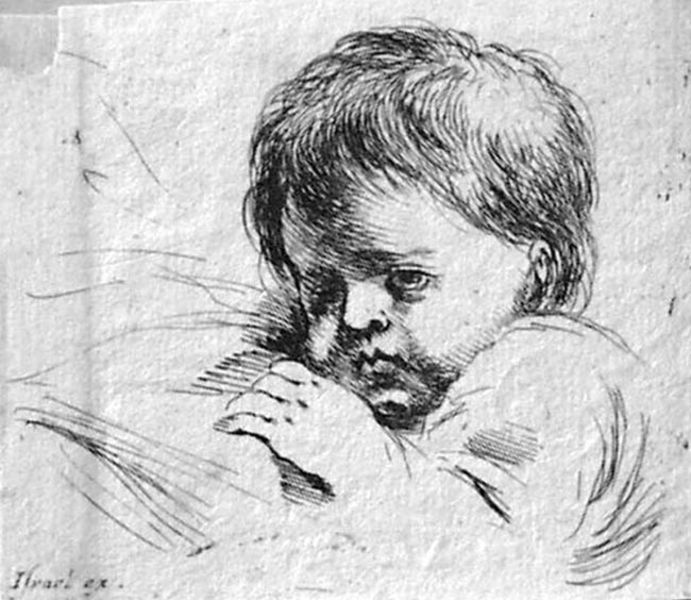
Titel: Verschiedene Köpfe und Figuren (Diverses têtes et figures): Knabenbüste, rechte Wange an ein Kissen geschmiegt, linke Hand auf das Kissen gelegt
Künstler: Stefano della Bella
Standort: Karlsruhe
Institution: Staatliche Kunsthalle Karlsruhe
Schlagwörter: pillow, white, arm, black, face, gray, hair, nose, portrait, bed, hand, sad, ear, head, boy, child, eyes, male, light, drawing, paper, black and white, bust, shadow, chin, mouth, sketch, pen, human, cheeks, shoulder, ink, study, pencil, lines, fingers, ill, coal, shading, shadows, baby, forehead, kid, torn, tired, sick, tear, graphite, lighting, brows, cuddle, minimalist, cry, sketched, drooping, elids